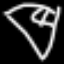
Label: diamond